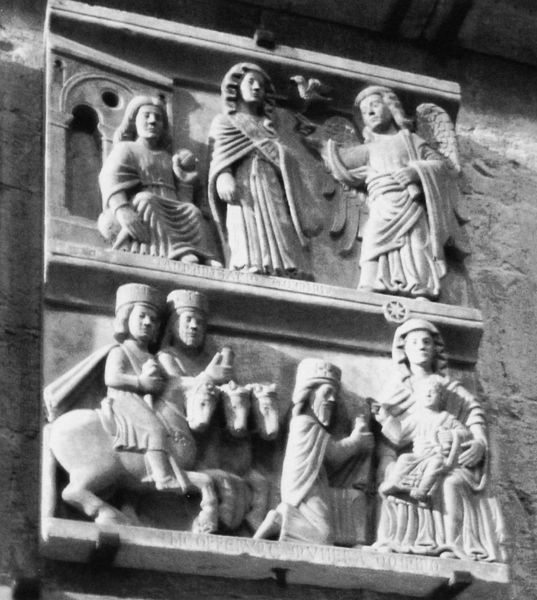
Titel: Kanzel in S. Bartolomeo in Pantano, Pistoia
Standort: Pistoia, S. Bartolomeo in Pantano (EU - I - Toskana)
Schlagwörter: mann, menschen, frau, hut, falten, stein, taube, kind, mutter, pferd, pferde, reiter, engel, relief, bogen, knien, jesus, knieen, könige, maria, josef, verkündigung, romanisch